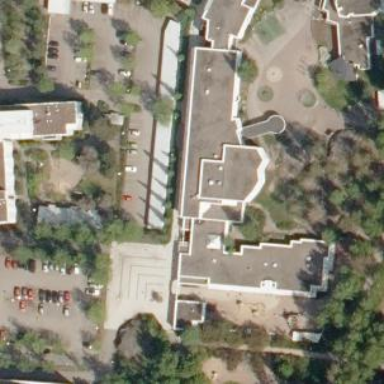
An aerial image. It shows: Kindergarten.